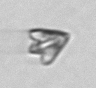
Label: Pyramimonas_longicauda